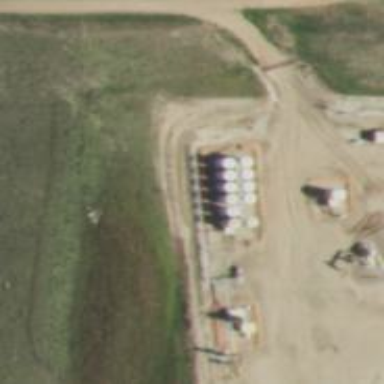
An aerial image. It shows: Storage tank that is man-made.